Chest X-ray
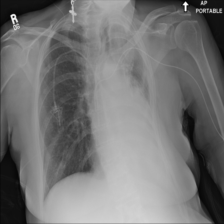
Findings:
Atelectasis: negative
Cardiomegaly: negative
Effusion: negative
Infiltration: positive
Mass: negative
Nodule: negative
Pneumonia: negative
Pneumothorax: negative
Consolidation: negative
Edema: negative
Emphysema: negative
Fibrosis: negative
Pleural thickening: negative
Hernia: negative